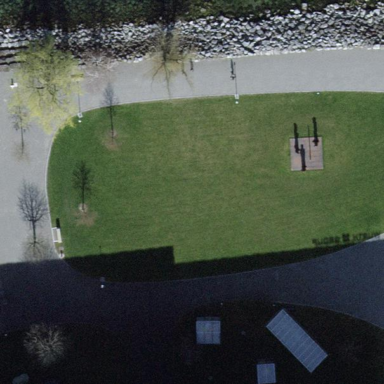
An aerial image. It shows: Lovely park for leisure and relaxation.